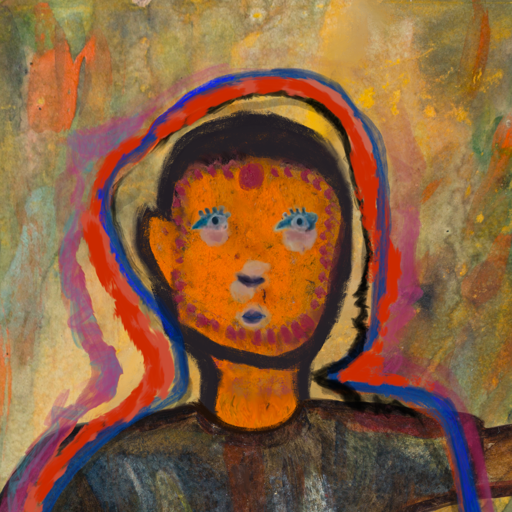
Background: Comrade, Head And Neck Front: Doll, Face Front: Hill_Girl, Bust: Mosgoul, Hair Front: Experience, Head Accessory: Blank, Second Necklace: Blank, Necklace: Blank, Baby: Blank